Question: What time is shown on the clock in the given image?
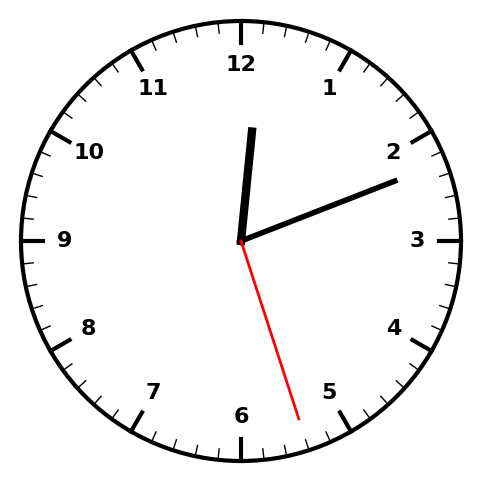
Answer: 12:11:27